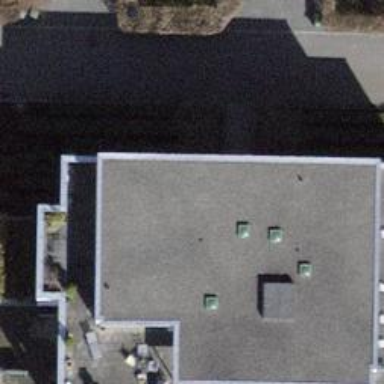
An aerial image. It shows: View of apartment building.